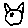
Label: cat